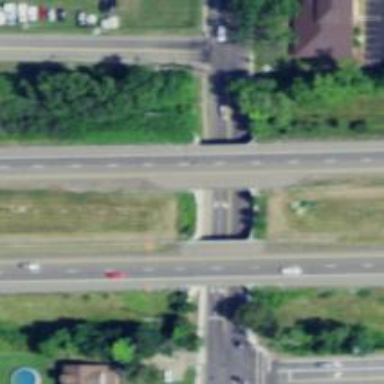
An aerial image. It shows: Motorway bridge.